Field crop: maize
Growth stage: 1
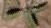
Species: atriplex